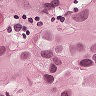
Metastatic tissue present: yes